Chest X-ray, AP view. Patient: 20 years old, sex F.
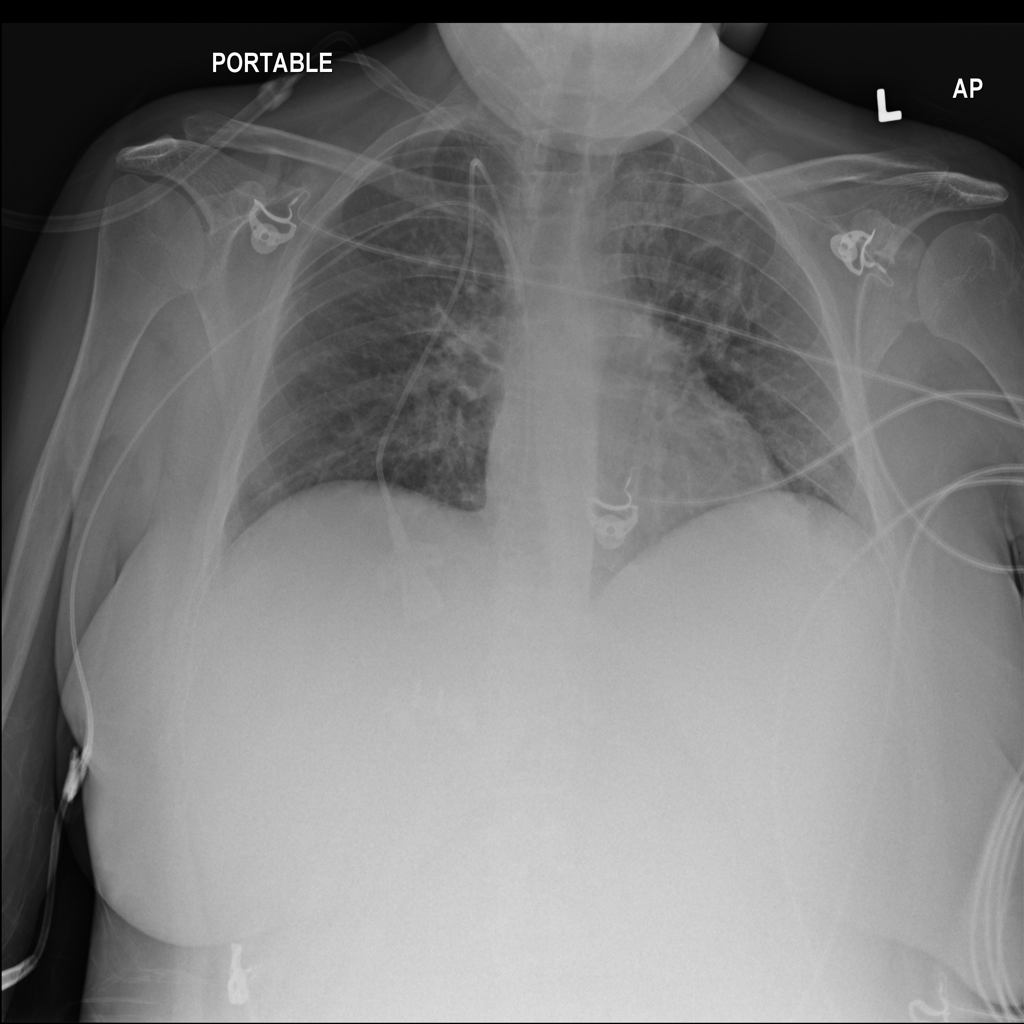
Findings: No Finding